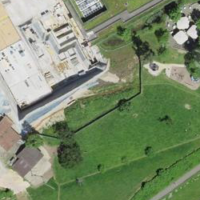
EUNIS habitat code: 25
Species observed at this site:
Tanacetum vulgare
Rhamnus cathartica
Salvia pratensis